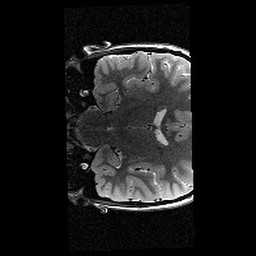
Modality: T2w
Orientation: coronal
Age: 10
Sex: female
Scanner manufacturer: siemens
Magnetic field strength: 3 T
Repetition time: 9.23 s
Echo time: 0.067 s